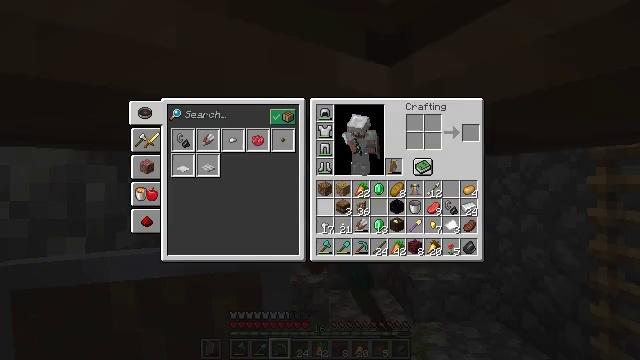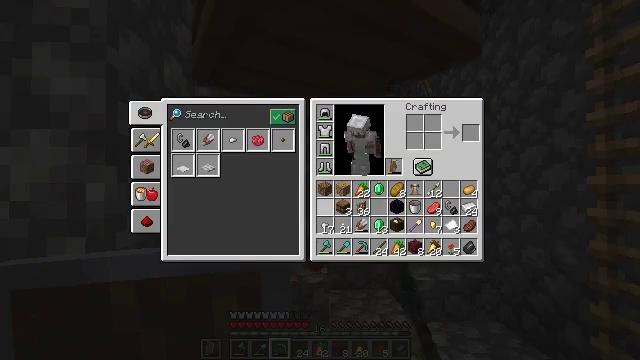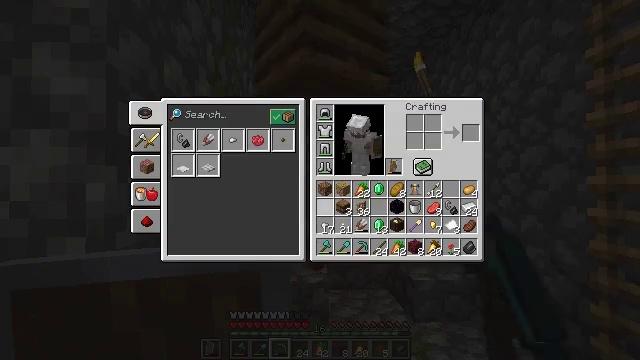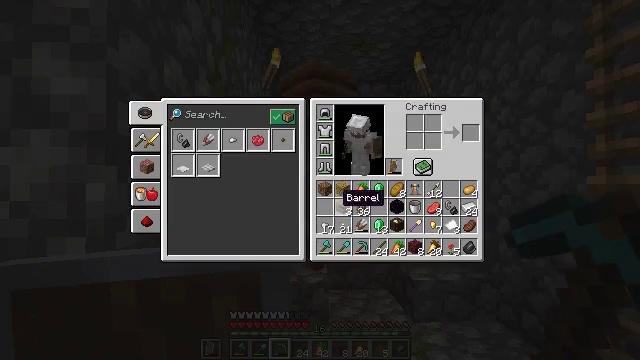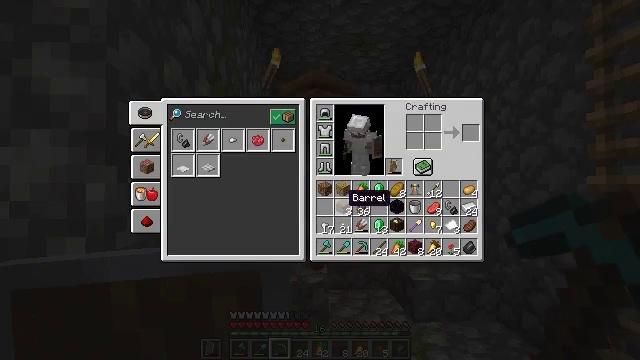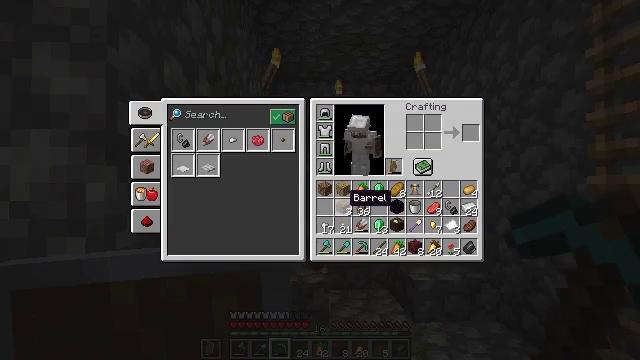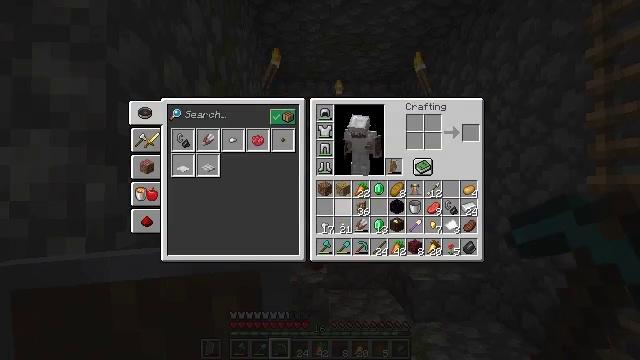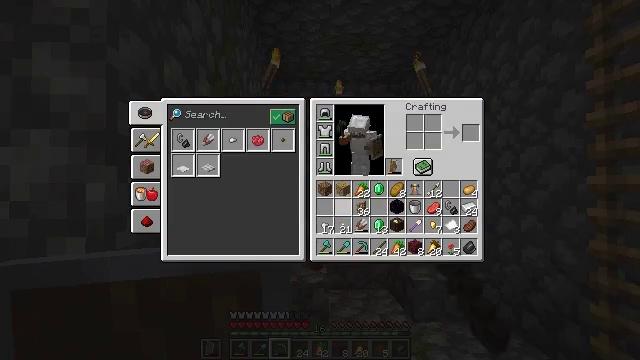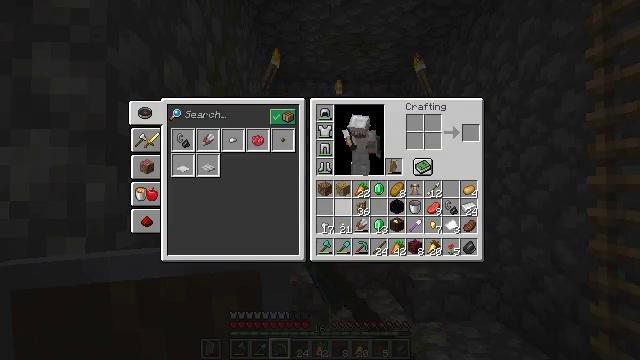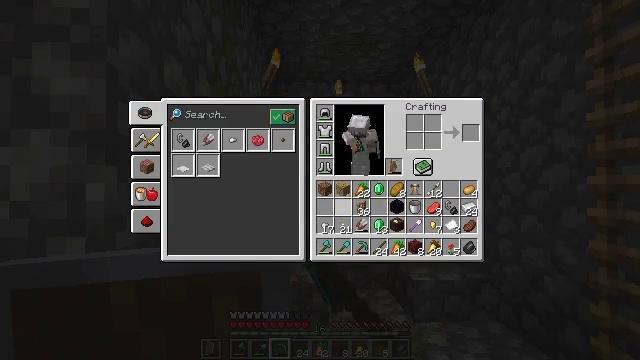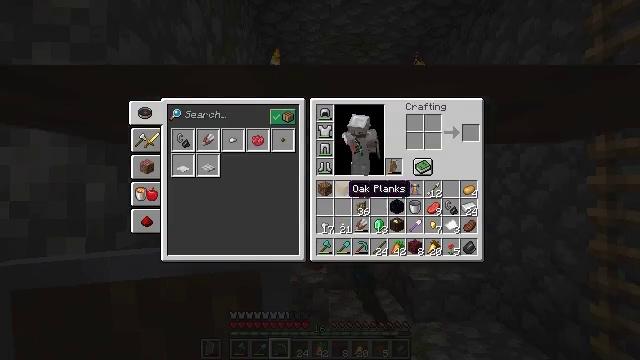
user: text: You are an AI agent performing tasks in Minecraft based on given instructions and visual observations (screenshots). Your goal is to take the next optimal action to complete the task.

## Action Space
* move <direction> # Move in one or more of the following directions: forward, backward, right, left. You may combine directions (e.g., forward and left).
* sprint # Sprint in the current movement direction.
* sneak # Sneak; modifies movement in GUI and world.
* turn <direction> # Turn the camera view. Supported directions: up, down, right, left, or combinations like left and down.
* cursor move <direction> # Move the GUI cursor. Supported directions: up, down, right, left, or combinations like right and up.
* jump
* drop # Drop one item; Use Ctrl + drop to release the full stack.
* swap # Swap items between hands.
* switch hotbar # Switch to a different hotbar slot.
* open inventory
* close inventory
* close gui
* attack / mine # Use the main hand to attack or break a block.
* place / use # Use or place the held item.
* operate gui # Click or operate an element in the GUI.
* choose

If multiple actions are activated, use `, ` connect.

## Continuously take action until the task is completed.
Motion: motion action
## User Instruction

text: Remove a barrel from the inventory.
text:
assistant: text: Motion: sprint, open gui
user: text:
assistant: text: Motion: sprint
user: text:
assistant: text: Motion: sprint
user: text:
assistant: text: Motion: sprint
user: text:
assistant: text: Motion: sprint
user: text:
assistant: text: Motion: sprint, drop
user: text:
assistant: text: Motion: sprint, drop
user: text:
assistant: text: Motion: sprint, drop
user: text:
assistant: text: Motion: sprint, cursor move up, drop
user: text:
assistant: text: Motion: sprint
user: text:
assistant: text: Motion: sprint